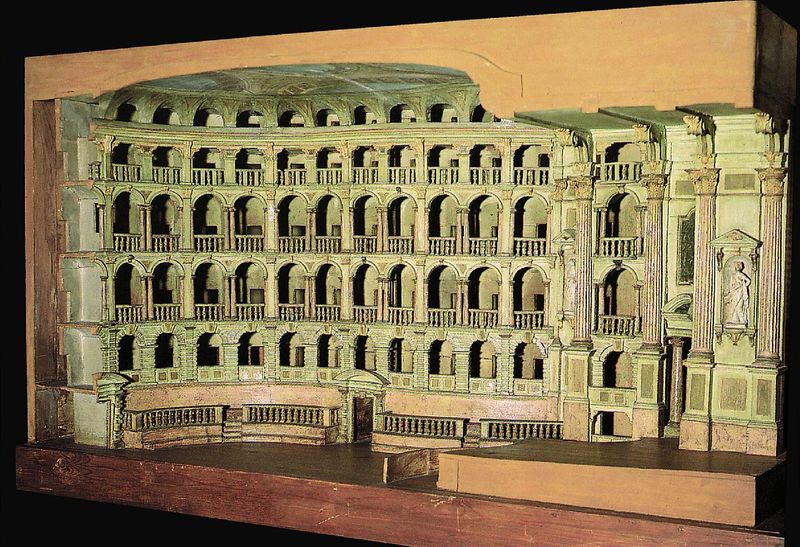
Titel: Modell für einen Theaterneubau in Bologna
Künstler: Antonio Galli Bibiena
Schlagwörter: fenster, holz, säule, säulen, tür, gebäude, architektur, brüstung, kirche, bühne, oper, theater, relief, modell, hof, pilaster, halle, bögen, schnitt, arkaden, ionisch, griechisch, rundbögen, voute, querschnitt, bau, römisch, deckenmalerei, koloseum, kolosseum, kollosseum, zwillingssäulen, deckenfresko, archirav